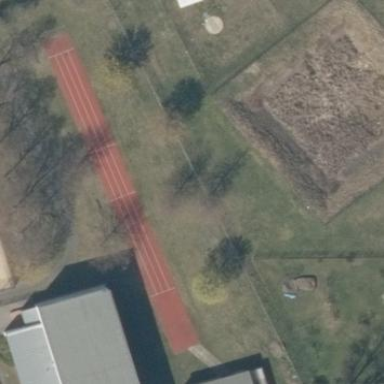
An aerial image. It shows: Track in leisure land.